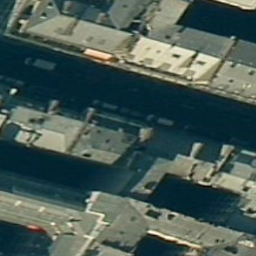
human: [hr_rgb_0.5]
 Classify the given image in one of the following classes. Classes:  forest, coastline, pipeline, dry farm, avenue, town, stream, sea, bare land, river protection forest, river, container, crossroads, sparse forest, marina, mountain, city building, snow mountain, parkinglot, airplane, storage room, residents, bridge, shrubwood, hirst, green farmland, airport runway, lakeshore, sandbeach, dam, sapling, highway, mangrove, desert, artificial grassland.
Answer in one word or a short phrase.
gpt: city building